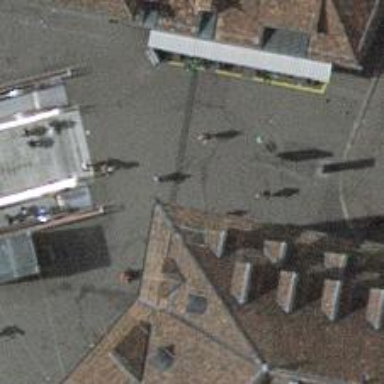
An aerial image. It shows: Sidewalk with covered arcade.